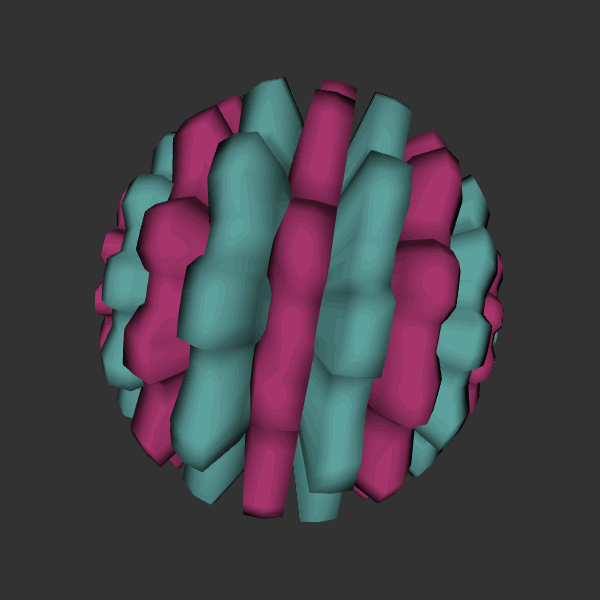
Background: dark